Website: lowes
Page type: cart
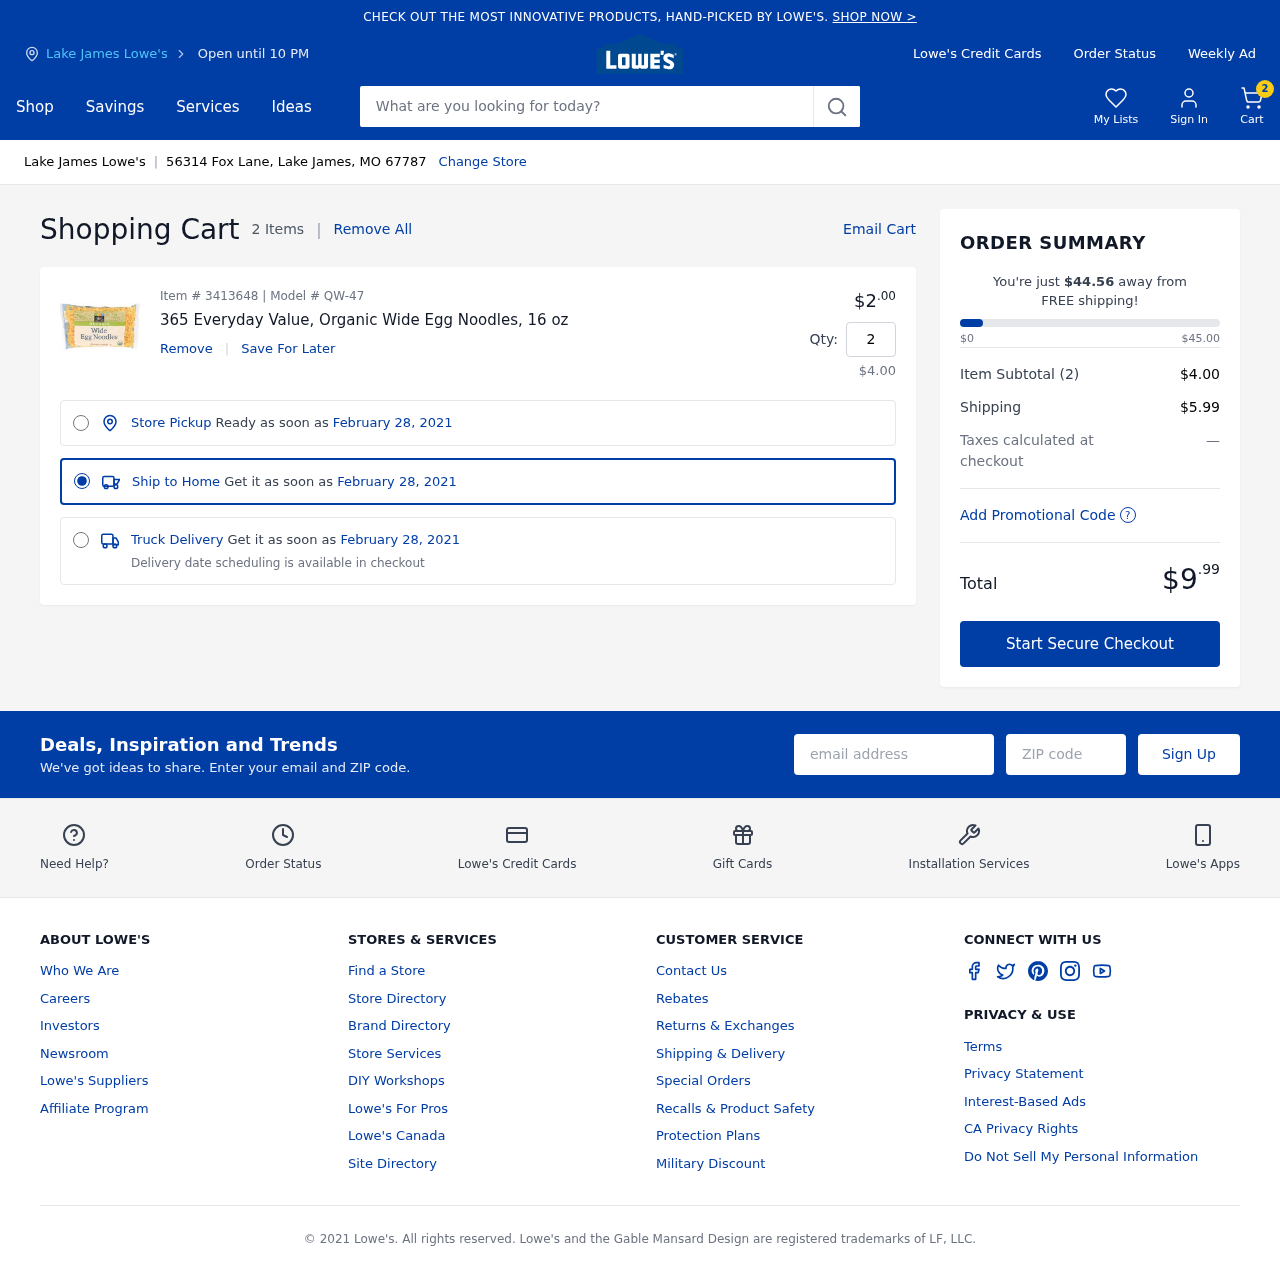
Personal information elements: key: PII_CITY
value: Lake James Lowe's
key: PII_EMAIL
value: ericahodges@yahoo.com
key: PII_POSTCODE
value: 67787
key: PII_STREET
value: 56314 Fox Lane
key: PII_CITY_STATE_ZIP
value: Lake James, MO 67787
Product elements: key: PRODUCT1_NAME
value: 365 Everyday Value, Organic Wide Egg Noodles, 16 oz
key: PRODUCT1_PRICE
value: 2
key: PRODUCT1_QUANTITY
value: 2
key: PRODUCT1_SUBTOTAL
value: $4.00
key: PRODUCT_ITEM_NUMBER
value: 3413648
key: PRODUCT_MODEL_NUMBER
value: QW-47
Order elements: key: ORDER_NUM_ITEMS
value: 2
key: ORDER_NUM_ITEMS
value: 2 Items
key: ORDER_DELIVERY_DATE
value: February 28, 2021
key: ORDER_SUBTOTAL
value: $4.00
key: ORDER_SHIPPING_COST
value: $5.99
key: ORDER_TOTAL
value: $9.99
Search elements: key: HEADER_SEARCH
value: What are you looking for today?